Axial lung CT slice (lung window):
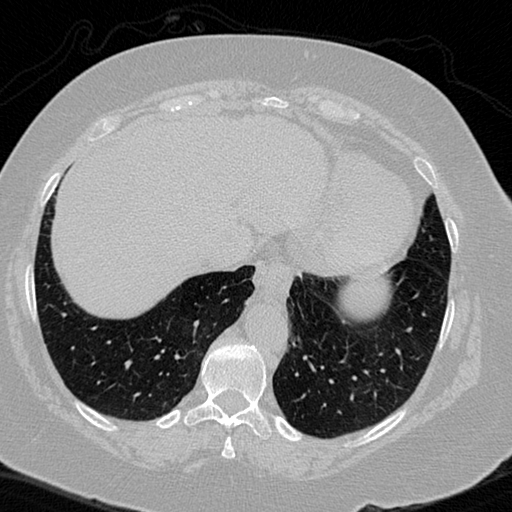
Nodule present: no